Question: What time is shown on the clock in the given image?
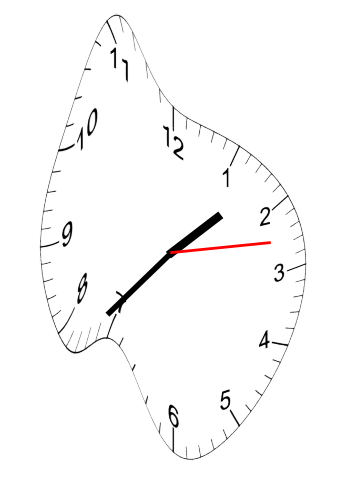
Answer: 01:37:13